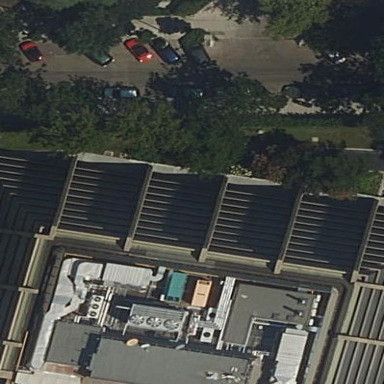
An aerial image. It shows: Part of building.